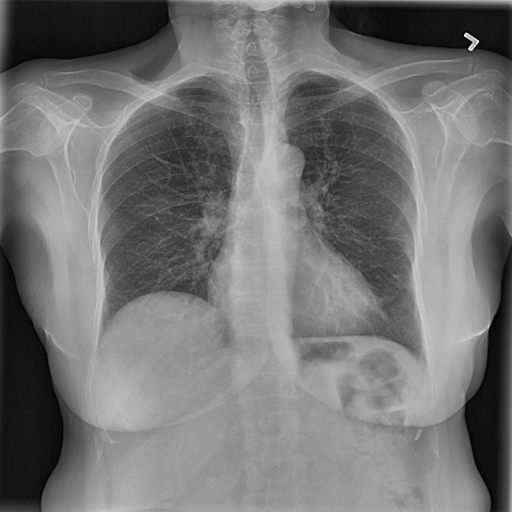
Finding: NORMAL